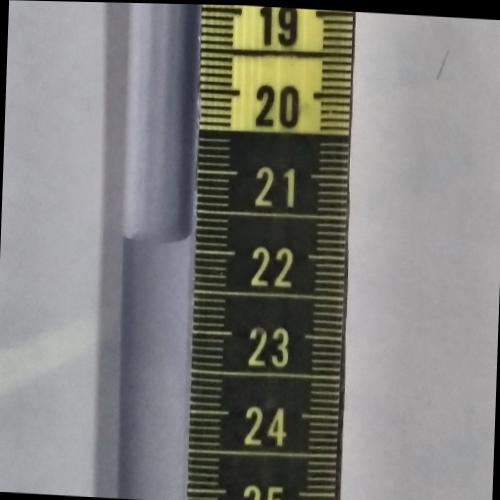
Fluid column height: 21.9 cm